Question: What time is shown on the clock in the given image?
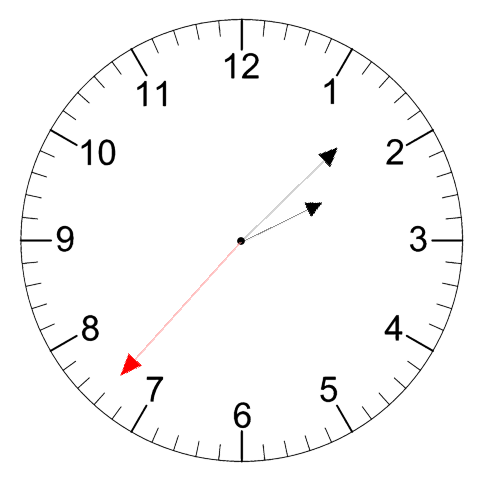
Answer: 02:07:37